Aerial crown-view tile of a tropical tree (Barro Colorado Island, Panama), acquired 20250512:
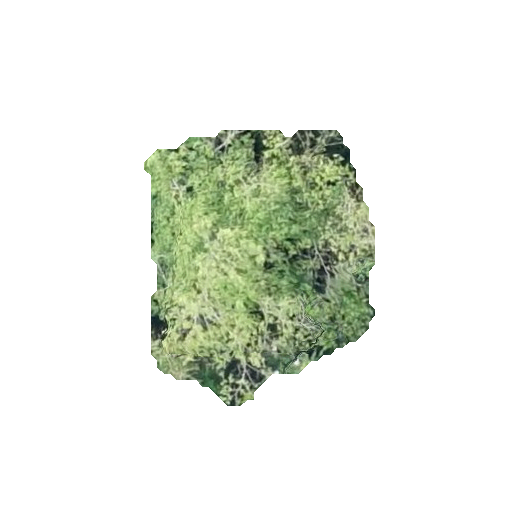
Species: Apeiba membranacea
GBIF accepted scientific name: Apeiba membranacea
Crown area: 73.515 m²